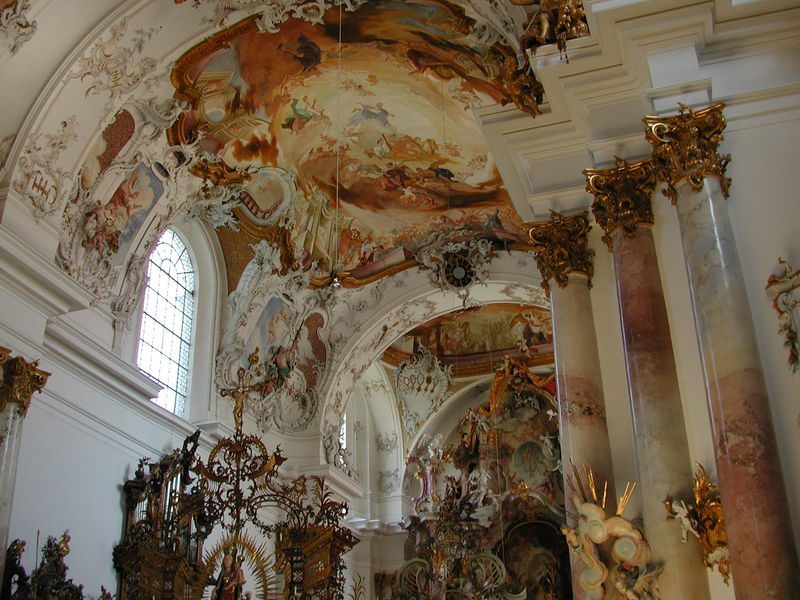
Titel: Klosterkirche Zwiefalten
Künstler: Johann Michael Fischer
Standort: Reutlingen, Kloster Zwiefalten (EU - D - BW)
Schlagwörter: blau, gemälde, weiß, fenster, marmor, schmuck, säule, säulen, rot, ornament, barock, kirche, gold, decke, rokoko, engel, kuppel, gewölbe, kreuz, dom, altar, kathedrale, kapitell, jesus, fresken, kapelle, kruzifix, heilige, fresko, dresden, prunk, putten, maria, madonna, rosenkranz, sakral, sakralbau, deckenmalerei, barok, ikonographie, kappelle, kappel